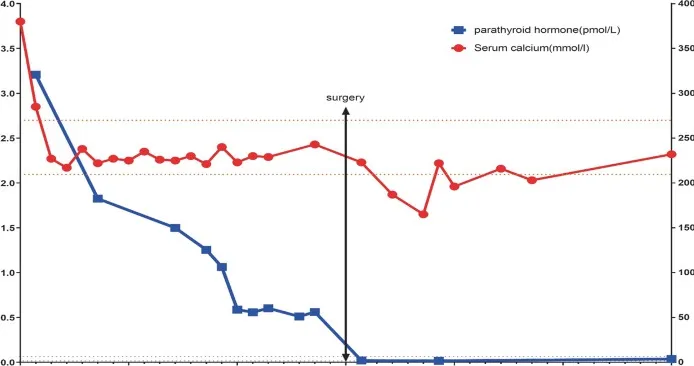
After admission, the blood calcium level was 3.6 mmol/L. After 2000-4000 ml of NS for 5 days and salmon calcitonin (300 IU ivgtt), the blood calcium level gradually decreased and remained within the normal range. After surgery, the blood calcium level decreased, reaching the lowest level (1.65 mmol/L). After that, the calcium level was gradually restored to normal. There was a progressive decrease in the PTH level; however, the PTH level was stabilized at 50-60 pmol/L at 12 days post-admission, and this situation persisted for 1 week. One day post-operatively the PTH level rapidly decreased to 1.95 pmol/L, followed by a slow, gradual increase.
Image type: pathology (masson_trichrome)